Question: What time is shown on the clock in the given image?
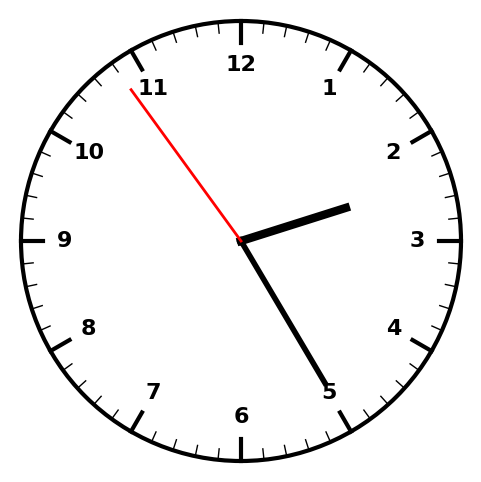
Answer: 02:24:54